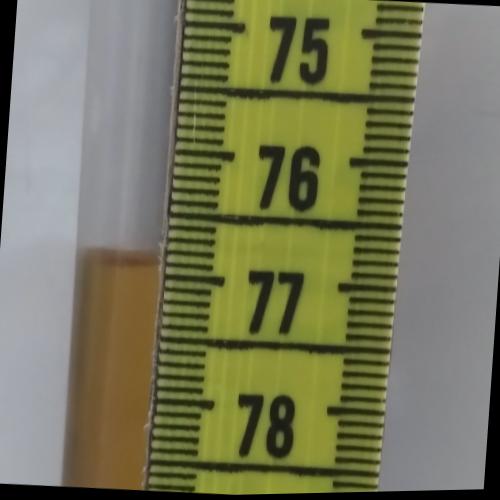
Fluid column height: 76.9 cm